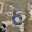
Label: 6